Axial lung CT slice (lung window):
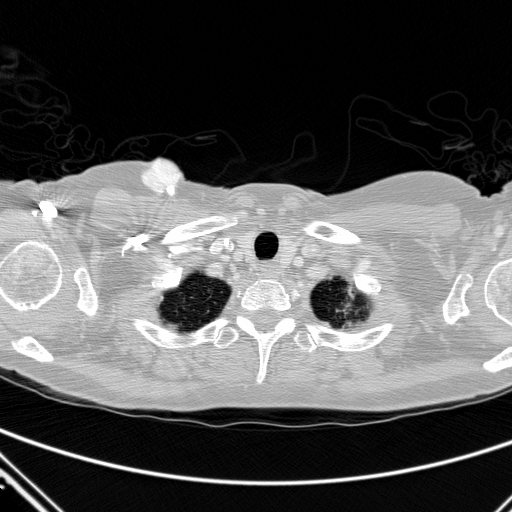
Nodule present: no